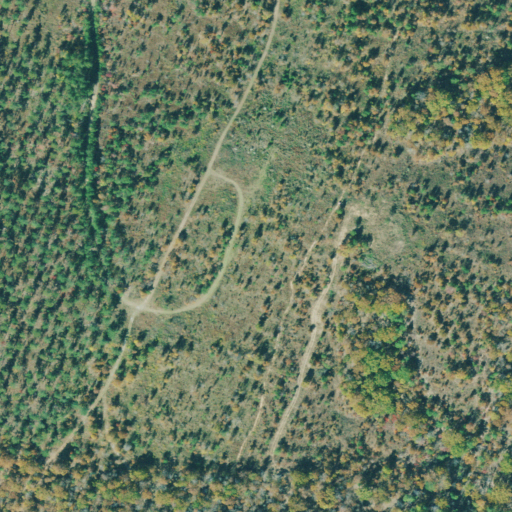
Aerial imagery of mountain in Georgia named Indian Grave Mountain containing deciduous forest, pasture, shrub, evergreen forest, and grassland